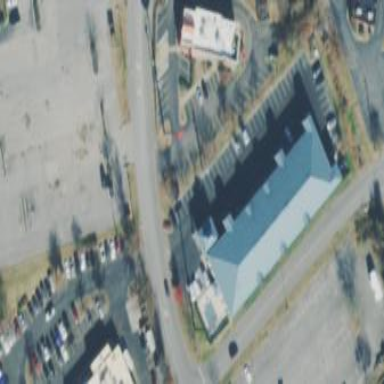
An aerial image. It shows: Motel building.